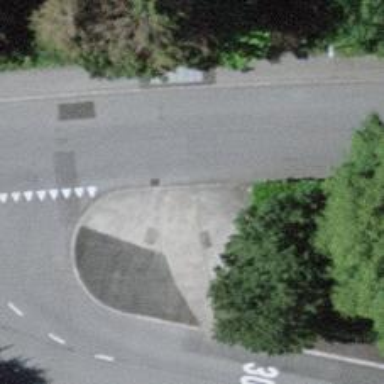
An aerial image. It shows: Kerb barrier.